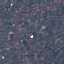
Label: Residential